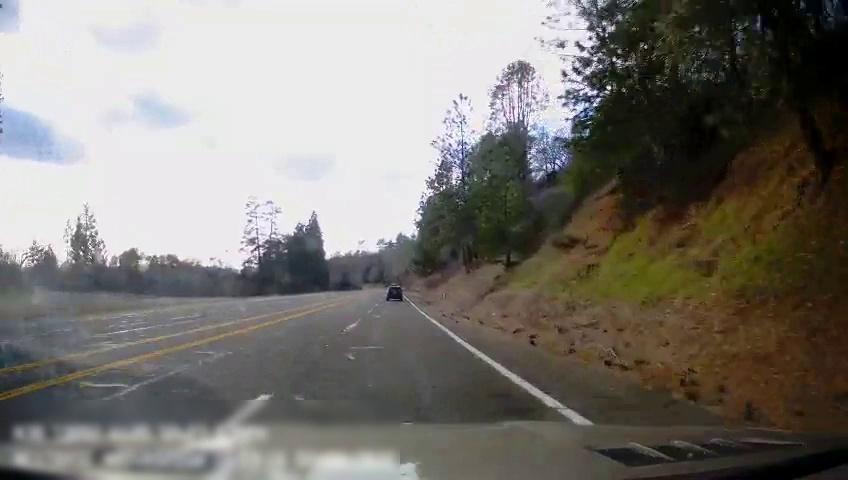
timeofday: Day
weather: Cloudy
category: Drivable Space
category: Vehicles | SUV
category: Lanes | Opposite Lane
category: Lanes | Alternate Lane
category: Lanes | Alternate Lane
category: Lanes | Current Lane
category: Lanes | Current Lane